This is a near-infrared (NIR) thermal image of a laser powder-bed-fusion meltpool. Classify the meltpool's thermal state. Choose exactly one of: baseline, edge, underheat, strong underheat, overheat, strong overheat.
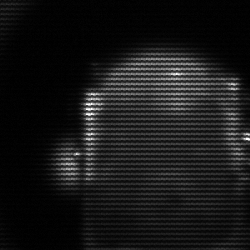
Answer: baseline